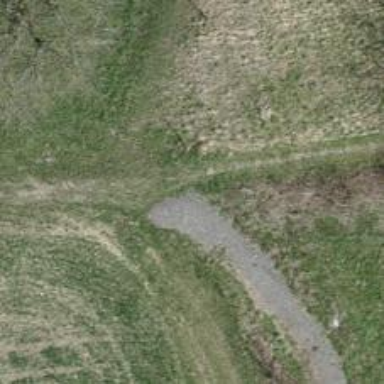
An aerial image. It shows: Gravel path with grade2 tracktype.